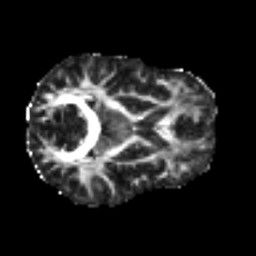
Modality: FA
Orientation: axial
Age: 33
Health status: ill
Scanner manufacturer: philips
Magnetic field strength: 3 T
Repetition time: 9 s
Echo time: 0.127 s